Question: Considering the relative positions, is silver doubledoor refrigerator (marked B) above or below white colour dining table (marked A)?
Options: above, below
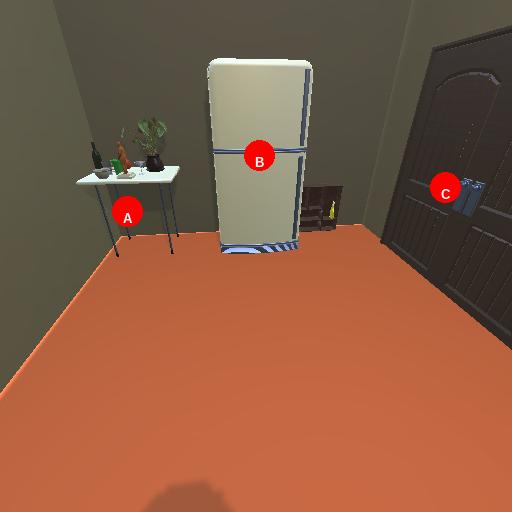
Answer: above